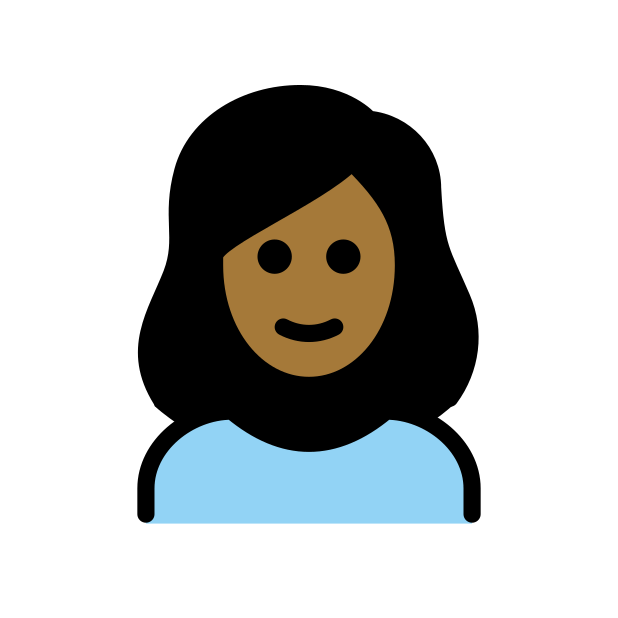
woman: medium-dark skin tone